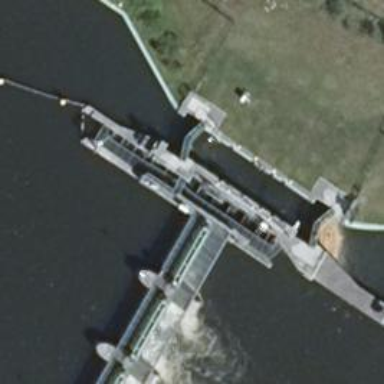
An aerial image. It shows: Scenic river with lock obstacle.